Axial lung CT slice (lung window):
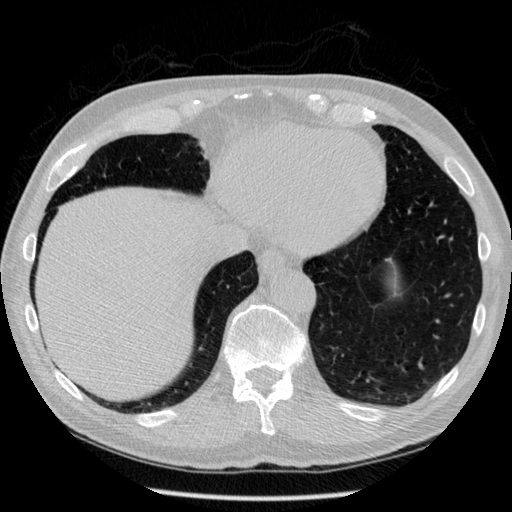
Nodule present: no